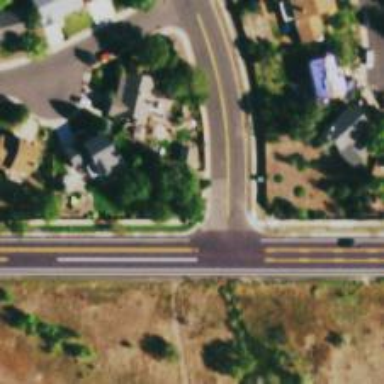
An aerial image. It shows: Secondary road with asphalt surface.